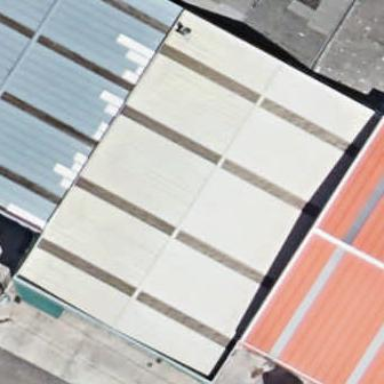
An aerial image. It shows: Warehouse.